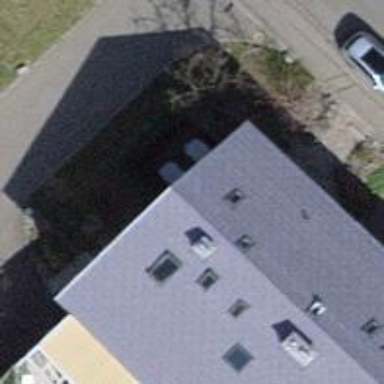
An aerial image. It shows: Building with tile roof.